Aerial crown-view tile of a tropical tree (Barro Colorado Island, Panama), acquired 20240813:
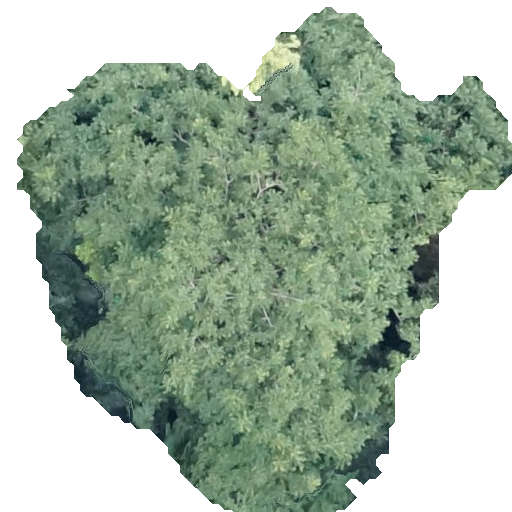
Species: Spondias mombin
GBIF accepted scientific name: Spondias mombin
Crown area: 244.575 m²